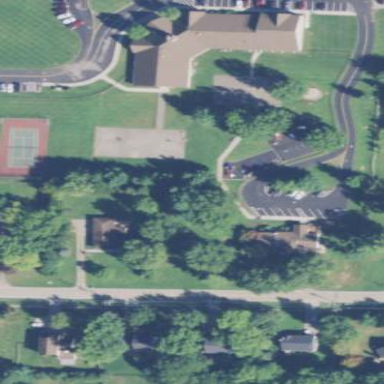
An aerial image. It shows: School.